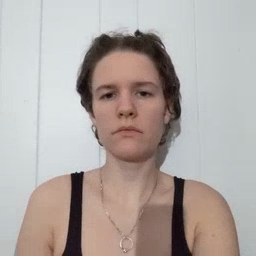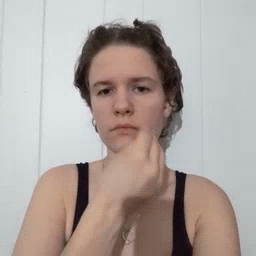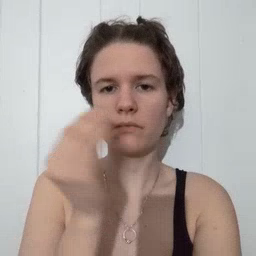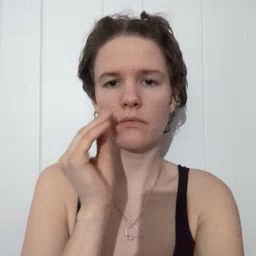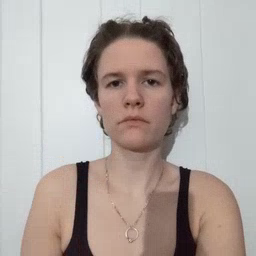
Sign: flower